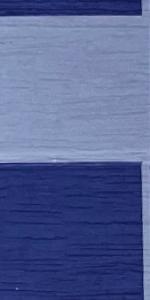
Label: Empty